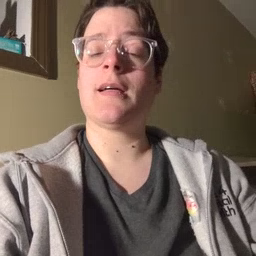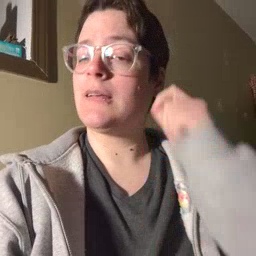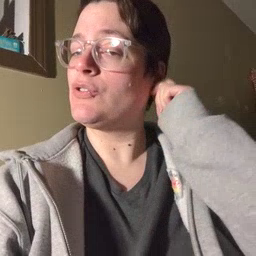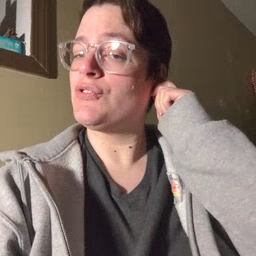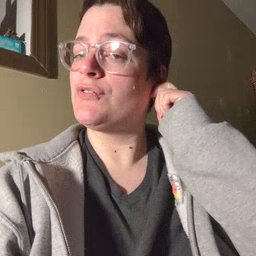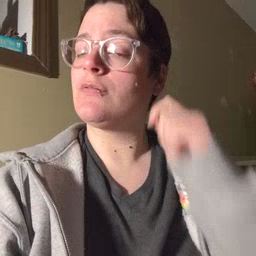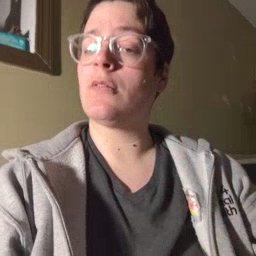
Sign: ear